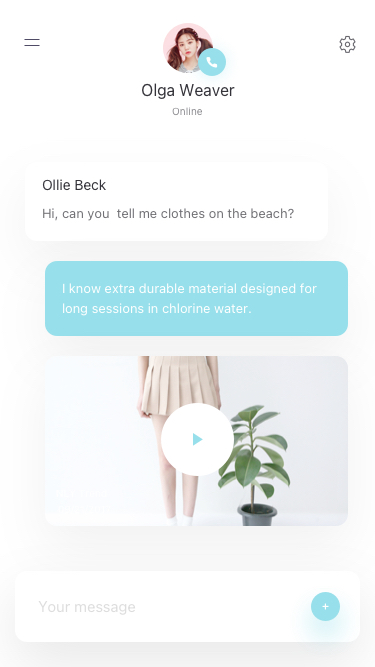
Text in this UI design:
Olga Weaver
Online
Hi, can you  tell me clothes on the beach?
Ollie Beck
I know extra durable material designed for long sessions in chlorine water.
NLY Trend
09/21/2017
Your message